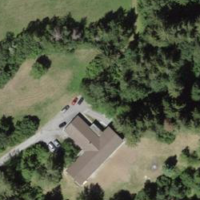
EUNIS habitat code: 43
Species observed at this site:
Astrantia major